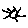
Label: sun